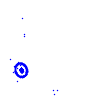
Particle: electron